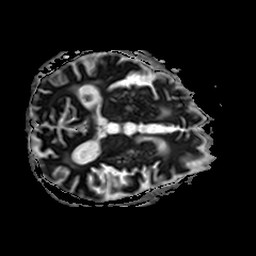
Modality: ADC
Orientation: axial
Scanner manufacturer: philips
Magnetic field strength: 3 T
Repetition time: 3.334 s
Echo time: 0.076 s